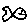
Label: fish